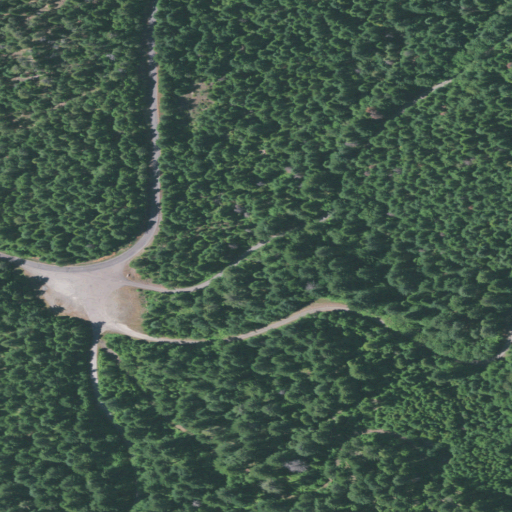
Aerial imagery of gap in Oregon named Goolaway Gap containing evergreen forest and shrub